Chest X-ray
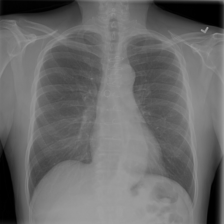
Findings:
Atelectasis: negative
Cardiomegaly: negative
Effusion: negative
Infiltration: negative
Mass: negative
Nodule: negative
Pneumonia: negative
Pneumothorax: negative
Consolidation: negative
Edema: negative
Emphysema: negative
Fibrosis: negative
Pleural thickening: negative
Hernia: negative